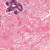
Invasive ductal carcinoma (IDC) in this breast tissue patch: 0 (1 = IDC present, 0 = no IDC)